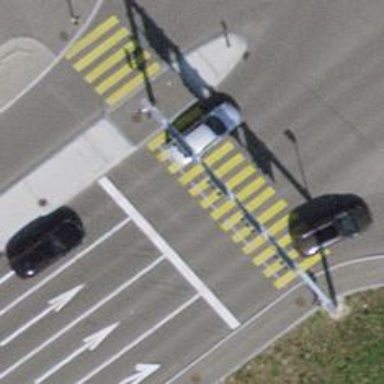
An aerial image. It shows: Crossing equipped with traffic signals. It is zebra crossing.